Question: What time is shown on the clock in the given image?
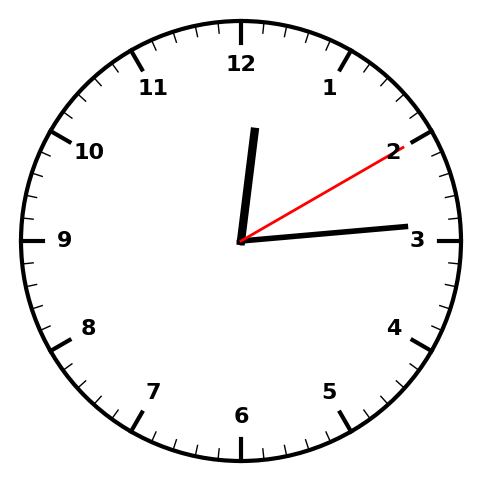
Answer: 12:14:10